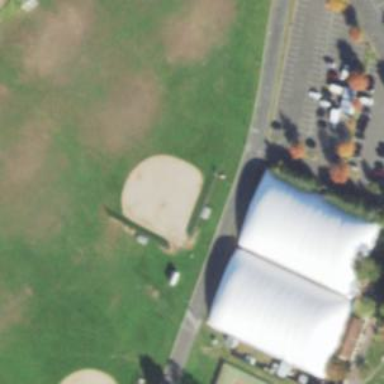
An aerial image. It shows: Baseball pitch for leisure and sports activities.